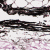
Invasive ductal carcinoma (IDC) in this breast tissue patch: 0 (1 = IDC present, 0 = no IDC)